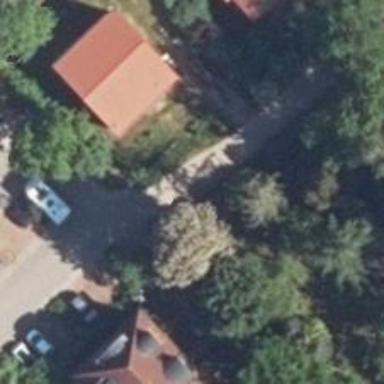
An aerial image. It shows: Gravel road in residential area.